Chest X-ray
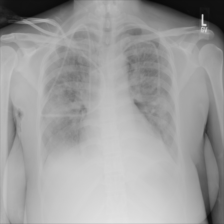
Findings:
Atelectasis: negative
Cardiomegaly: negative
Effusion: negative
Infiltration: negative
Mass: negative
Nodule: negative
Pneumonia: negative
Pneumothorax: negative
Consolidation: negative
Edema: negative
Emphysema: negative
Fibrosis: negative
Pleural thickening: negative
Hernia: negative